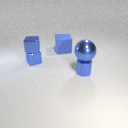
small blue metal cube to the left of small blue metal cylinder